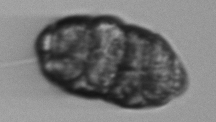
Label: Margalefidinium